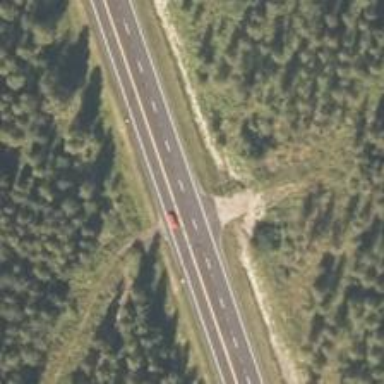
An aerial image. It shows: Secondary road with asphalt surface.